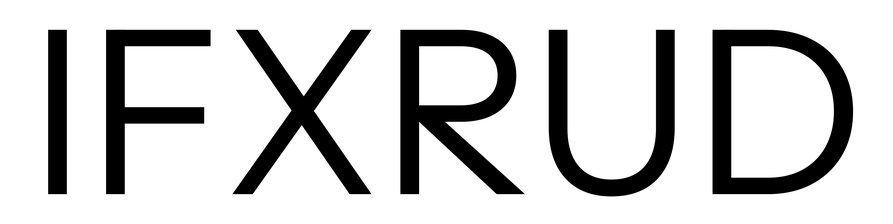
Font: InstrumentSans_Regular